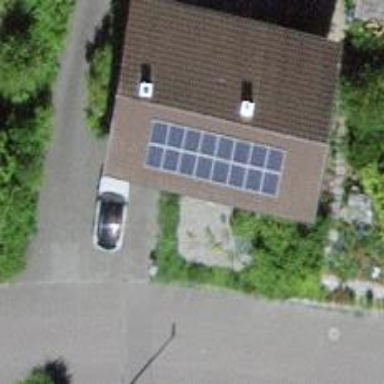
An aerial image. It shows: Solar power generator using photovoltaic method with solar photovoltaic panel types.